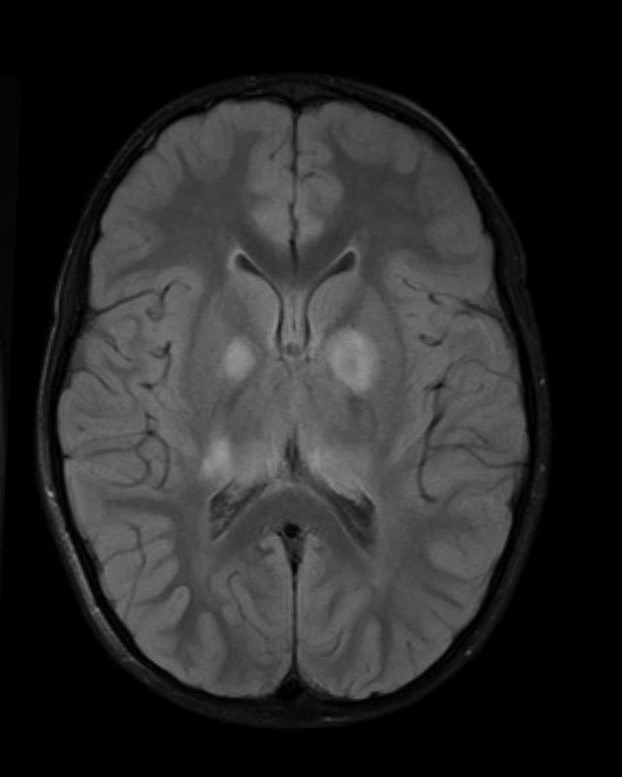
Label: notumor